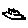
Label: bird